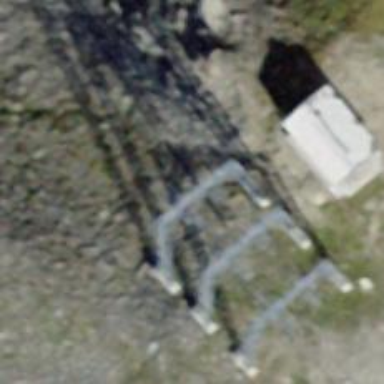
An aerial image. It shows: Pylon used for aerialway.